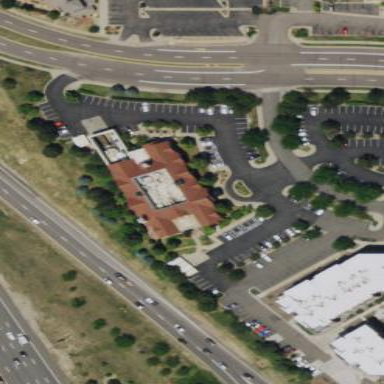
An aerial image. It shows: Restaurant in building.